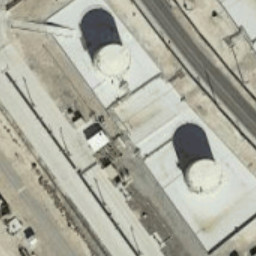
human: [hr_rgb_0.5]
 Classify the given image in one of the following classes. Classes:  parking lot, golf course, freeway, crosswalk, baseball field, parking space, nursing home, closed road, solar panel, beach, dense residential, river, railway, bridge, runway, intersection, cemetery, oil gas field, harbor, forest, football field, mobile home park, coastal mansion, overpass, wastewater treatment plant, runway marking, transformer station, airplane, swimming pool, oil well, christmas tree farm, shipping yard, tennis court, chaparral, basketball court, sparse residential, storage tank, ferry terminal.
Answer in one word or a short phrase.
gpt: storage tank